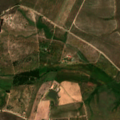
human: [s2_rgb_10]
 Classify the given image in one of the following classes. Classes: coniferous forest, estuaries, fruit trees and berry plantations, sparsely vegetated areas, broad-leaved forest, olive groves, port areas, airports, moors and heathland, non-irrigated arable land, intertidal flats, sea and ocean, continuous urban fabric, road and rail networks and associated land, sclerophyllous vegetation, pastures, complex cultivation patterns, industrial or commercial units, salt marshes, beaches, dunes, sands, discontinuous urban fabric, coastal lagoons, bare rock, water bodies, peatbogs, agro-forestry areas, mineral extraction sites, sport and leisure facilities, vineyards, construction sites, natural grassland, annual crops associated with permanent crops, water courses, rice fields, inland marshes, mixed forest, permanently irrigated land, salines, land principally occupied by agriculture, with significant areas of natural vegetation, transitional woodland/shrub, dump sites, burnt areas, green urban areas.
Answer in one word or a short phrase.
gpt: non-irrigated arable land, olive groves, transitional woodland/shrub